Interaction volume radius: 5 \u00c5
Interaction volume height: 15 \u00c5
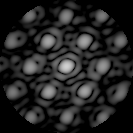
Disorder parameter: 0.2926